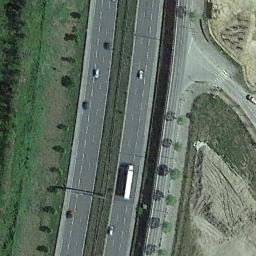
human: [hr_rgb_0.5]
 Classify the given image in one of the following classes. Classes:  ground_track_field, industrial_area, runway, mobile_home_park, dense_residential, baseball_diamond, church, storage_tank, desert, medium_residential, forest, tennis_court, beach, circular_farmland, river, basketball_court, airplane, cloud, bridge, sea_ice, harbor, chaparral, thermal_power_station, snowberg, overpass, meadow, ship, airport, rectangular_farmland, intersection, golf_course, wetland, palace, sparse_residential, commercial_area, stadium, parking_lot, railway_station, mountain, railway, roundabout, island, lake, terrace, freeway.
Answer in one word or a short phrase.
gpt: freeway